Breast ultrasound image
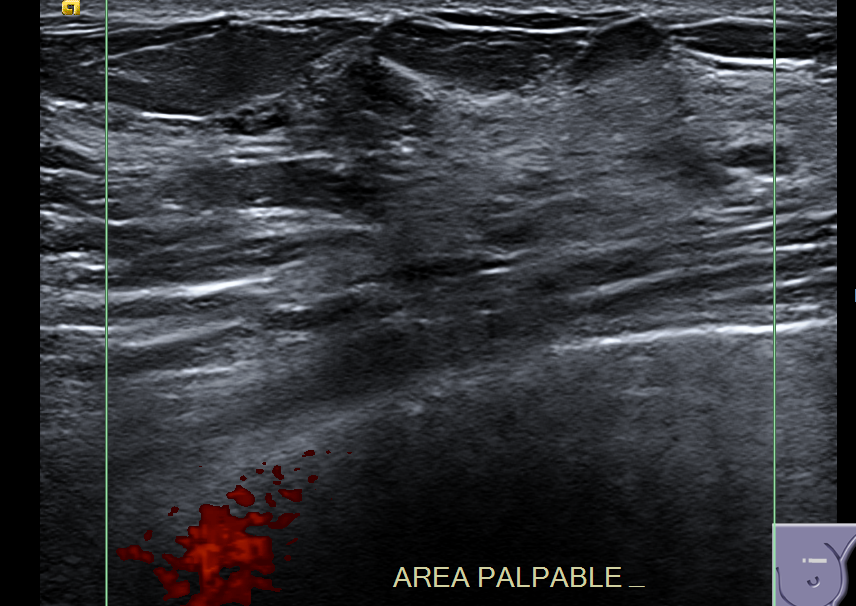
Diagnosis: malignant